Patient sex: M
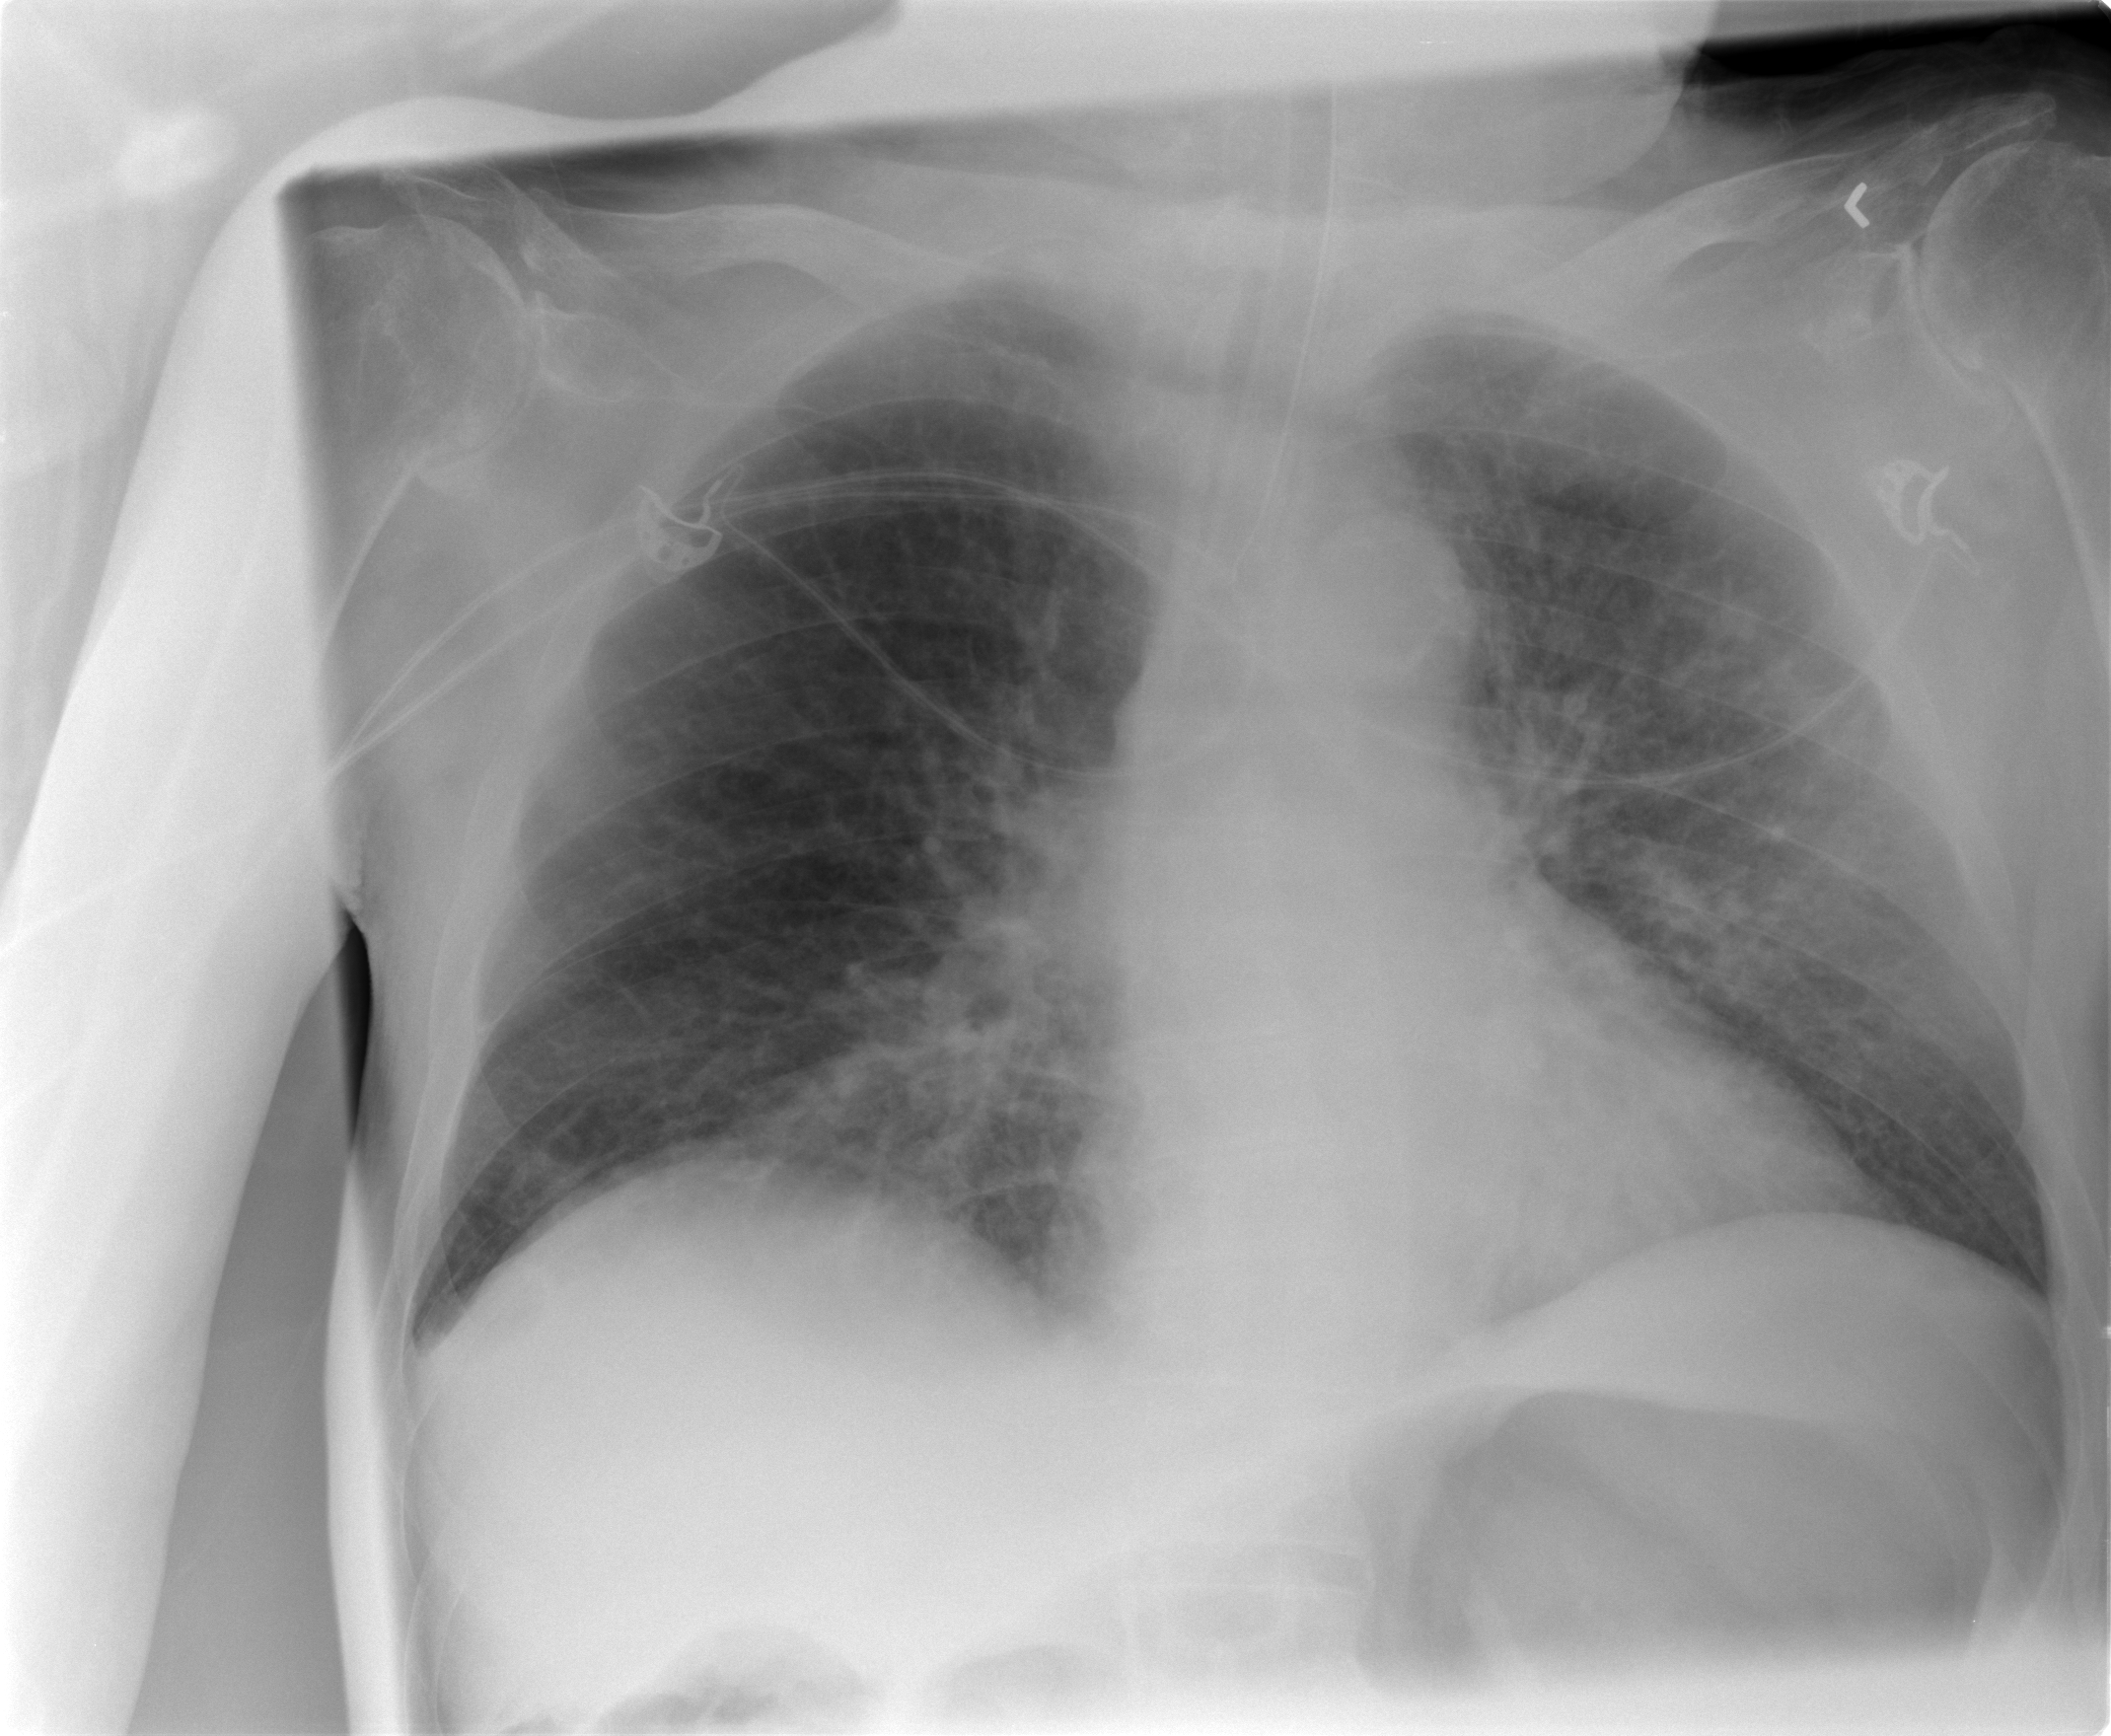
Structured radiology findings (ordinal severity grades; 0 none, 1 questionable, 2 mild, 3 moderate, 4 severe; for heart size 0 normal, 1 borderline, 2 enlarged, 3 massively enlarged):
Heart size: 2
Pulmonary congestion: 3
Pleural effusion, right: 0
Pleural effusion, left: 0
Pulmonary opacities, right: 2
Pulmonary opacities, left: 2
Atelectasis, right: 2
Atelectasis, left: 2